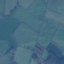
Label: Pasture